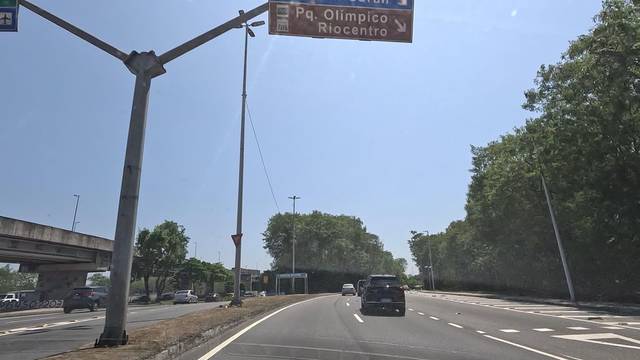
Region: Brazil
Coordinates: -22.98, -43.365